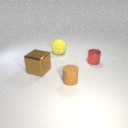
large yellow rubber sphere behind small brown rubber cylinder